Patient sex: M
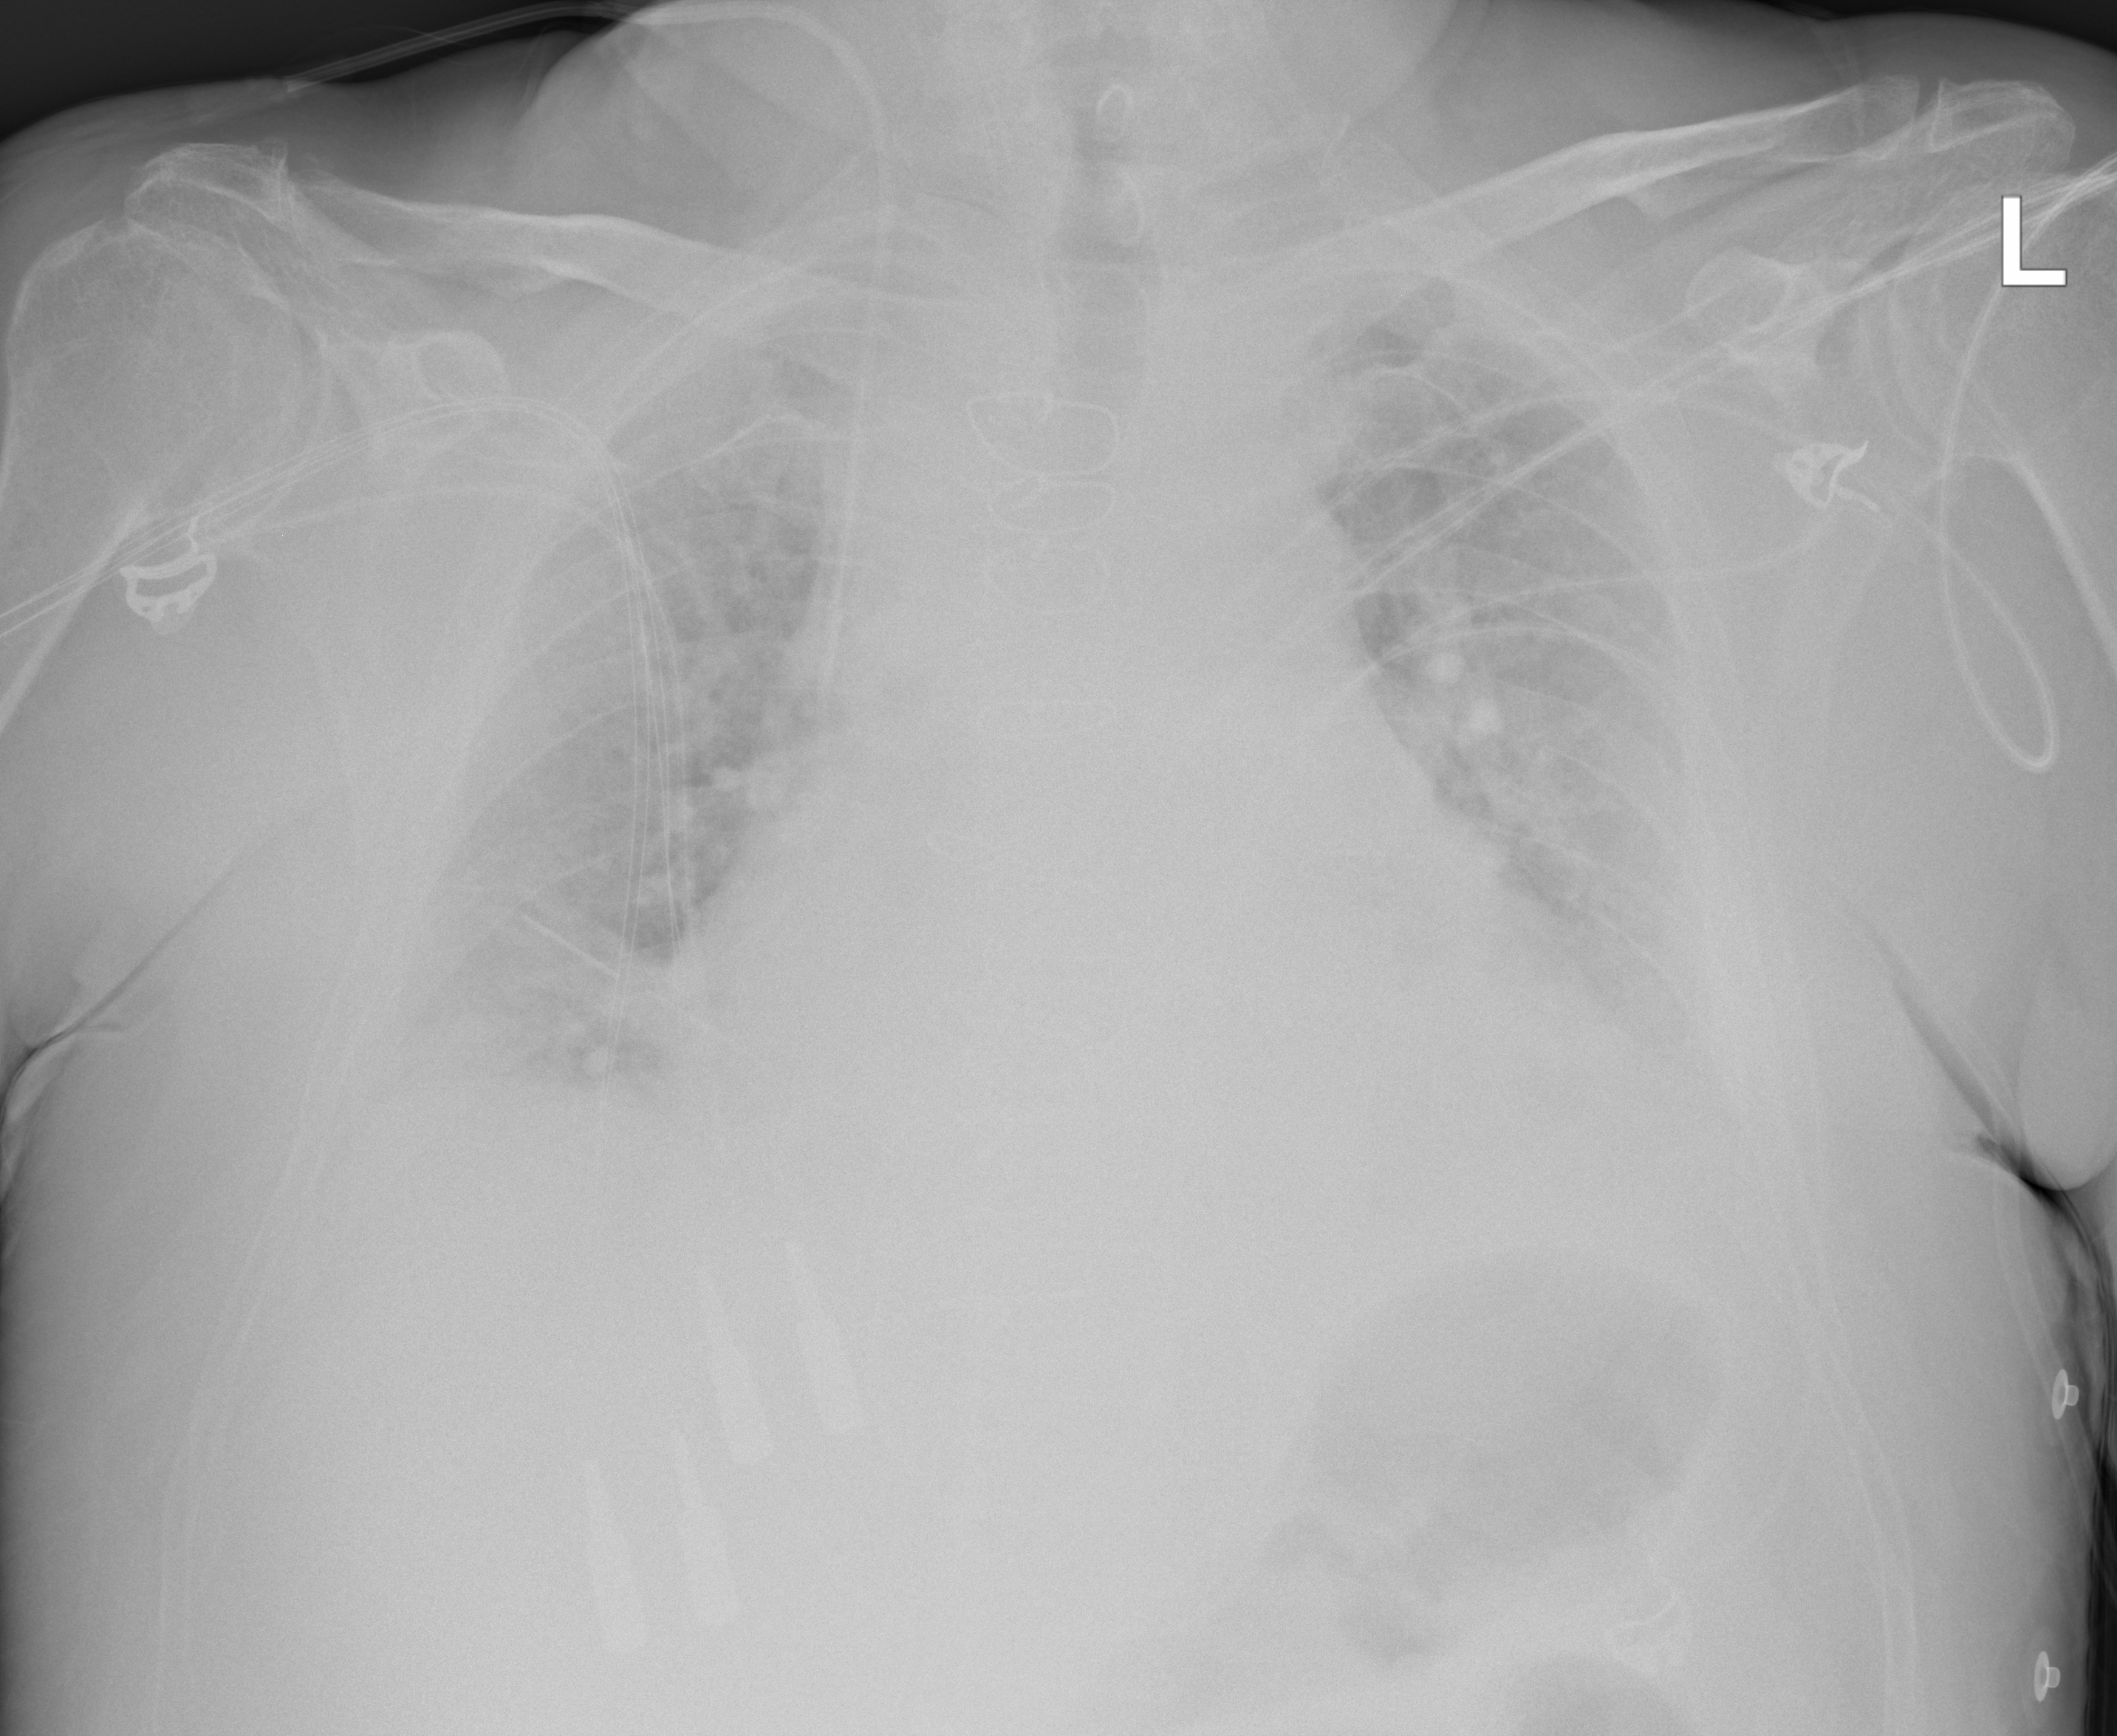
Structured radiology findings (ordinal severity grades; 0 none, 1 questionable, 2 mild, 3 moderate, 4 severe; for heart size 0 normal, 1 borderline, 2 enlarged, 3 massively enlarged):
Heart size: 2
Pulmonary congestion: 2
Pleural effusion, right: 3
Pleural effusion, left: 3
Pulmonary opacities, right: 2
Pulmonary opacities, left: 2
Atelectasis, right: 2
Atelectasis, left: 2